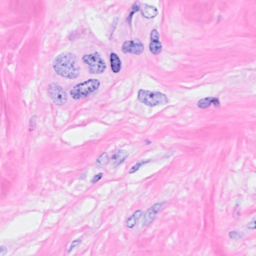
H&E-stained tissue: Breast